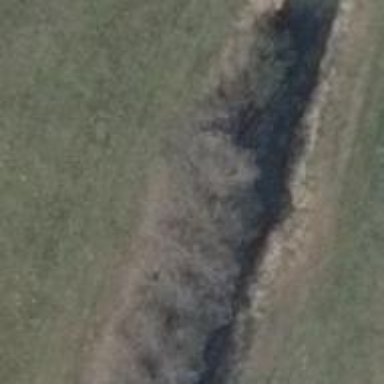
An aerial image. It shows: Row of deciduous broadleaved trees.